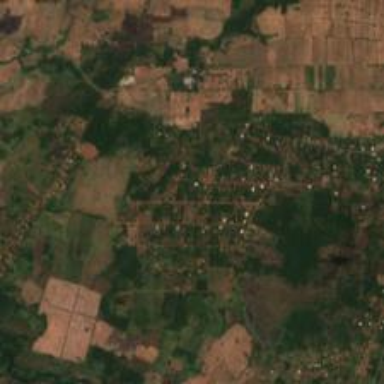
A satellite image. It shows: Village.